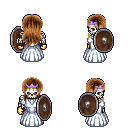
a pixel art fantasy rpg character, male body template, skeleton, underdress, magenta pants, brown unkempt hairstyle, purple tiara, gold gloves, ghillies, shield, four views (front, back, left, right), 2x2 character sprite sheet, small pixel art, hard edges, no anti-aliasing